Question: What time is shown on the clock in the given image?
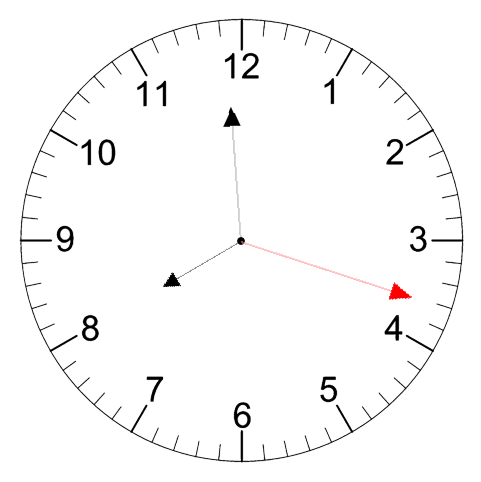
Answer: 07:59:18